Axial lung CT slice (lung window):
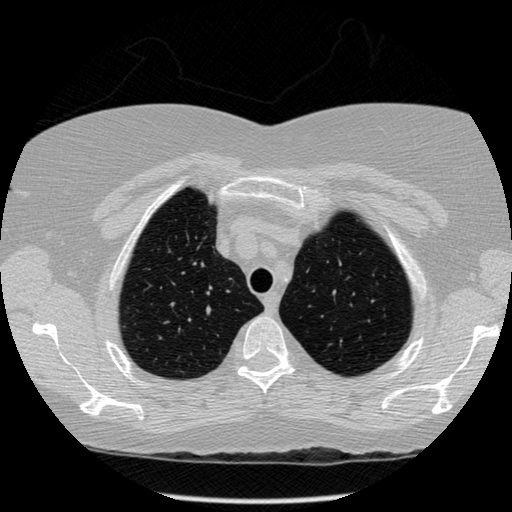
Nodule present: no